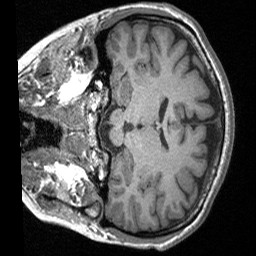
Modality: T1w
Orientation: coronal
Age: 18
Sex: female
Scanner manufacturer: siemens
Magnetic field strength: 3 T
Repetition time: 1.64 s
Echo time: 0.00234 s